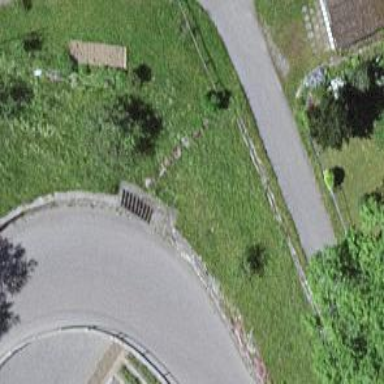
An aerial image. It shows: Retaining wall.